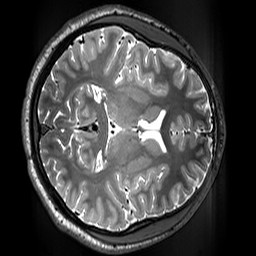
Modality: T2w
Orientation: axial
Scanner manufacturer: siemens
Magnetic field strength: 3 T
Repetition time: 3.2 s
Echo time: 0.406 s